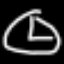
Label: clock